Interaction volume radius: 5 \u00c5
Interaction volume height: 15 \u00c5
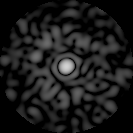
Disorder parameter: 0.8877